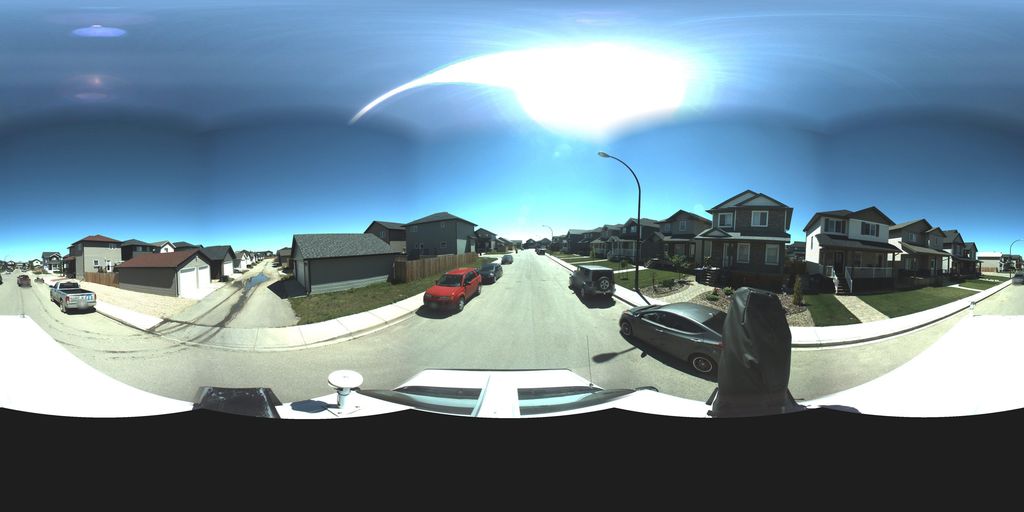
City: saskatoon